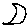
Label: moon